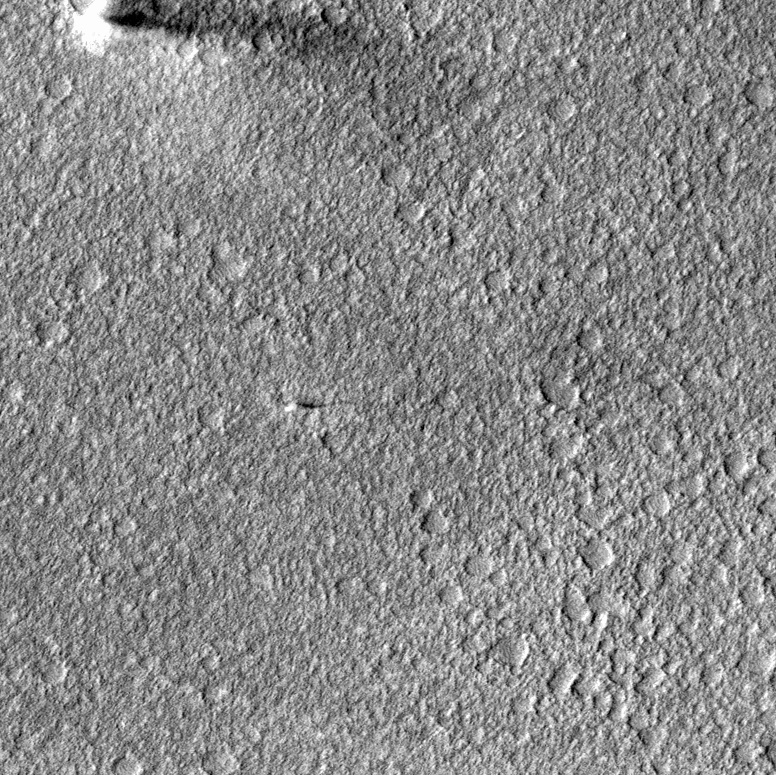
Label: dustdevil, dustdevil